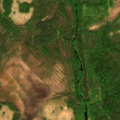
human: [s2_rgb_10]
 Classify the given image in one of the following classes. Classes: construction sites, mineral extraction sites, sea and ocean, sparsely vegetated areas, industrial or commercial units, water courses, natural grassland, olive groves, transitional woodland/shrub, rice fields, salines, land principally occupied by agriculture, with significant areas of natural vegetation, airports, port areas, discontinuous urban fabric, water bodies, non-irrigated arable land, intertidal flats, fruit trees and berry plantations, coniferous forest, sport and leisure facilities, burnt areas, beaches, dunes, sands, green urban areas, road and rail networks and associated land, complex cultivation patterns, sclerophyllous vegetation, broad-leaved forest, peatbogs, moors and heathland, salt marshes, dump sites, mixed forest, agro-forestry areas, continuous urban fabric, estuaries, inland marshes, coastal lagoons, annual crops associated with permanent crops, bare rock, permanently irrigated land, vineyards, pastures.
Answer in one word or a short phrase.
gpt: coniferous forest, mixed forest, transitional woodland/shrub, peatbogs